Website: macys
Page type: payment
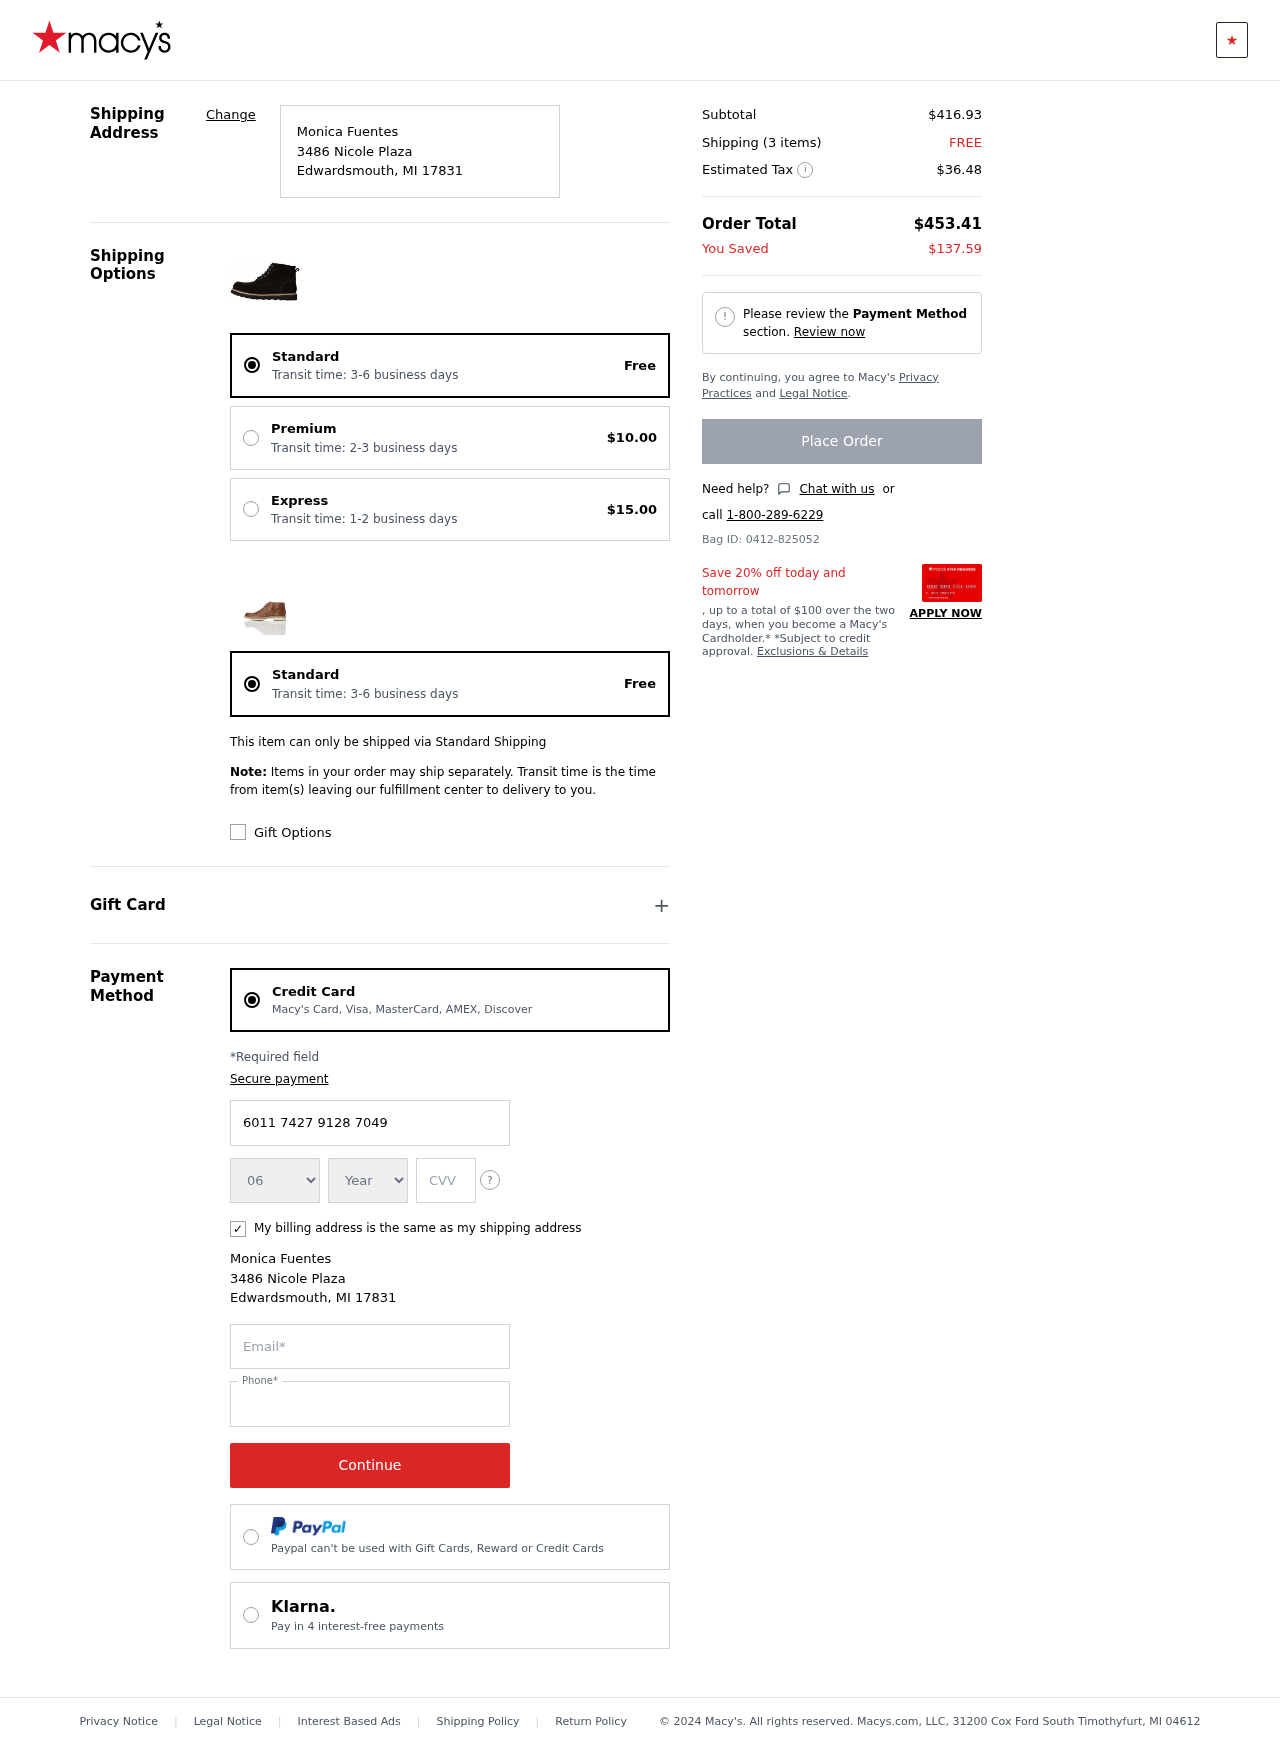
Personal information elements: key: PII_CARD_CVV
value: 057
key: PII_CARD_EXPIRY_MONTH
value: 06
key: PII_CARD_EXPIRY_YEAR
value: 30
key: PII_CARD_NUMBER
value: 6011 7427 9128 7049
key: PII_CITY
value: Edwardsmouth
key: PII_EMAIL
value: monicafuentes@yahoo.com
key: PII_FULLNAME
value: Monica Fuentes
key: PII_PHONE
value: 5843161766
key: PII_POSTCODE
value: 17831
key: PII_STATE_ABBR
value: MI
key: PII_STREET
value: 3486 Nicole Plaza
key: PII_FULLNAME2
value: Monica Fuentes
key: PII_CITY2
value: Edwardsmouth
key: PII_STATE_ABBR2
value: MI
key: PII_POSTCODE_FULL
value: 17831
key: PII_POSTCODE_NUMERIC
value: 17831
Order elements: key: ORDER_DELIVERY_DATE
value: Transit time: 3-6 business days
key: ORDER_SHIPPING_STANDARD
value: Free
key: ORDER_SHIPPING_PREMIUM
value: $10.00
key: ORDER_SHIPPING_EXPRESS
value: $15.00
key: ORDER_DELIVERY_DATE2
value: Transit time: 3-6 business days
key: ORDER_SHIPPING_STANDARD2
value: Free
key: ORDER_SUBTOTAL
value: $416.93
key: ORDER_NUM_ITEMS
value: Shipping (3 items)
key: ORDER_SHIPPING_COST
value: FREE
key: ORDER_TAX
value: $36.48
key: ORDER_TOTAL
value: $453.41
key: ORDER_SAVINGS
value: $137.59
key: ORDER_ID
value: Bag ID: 0412-825052